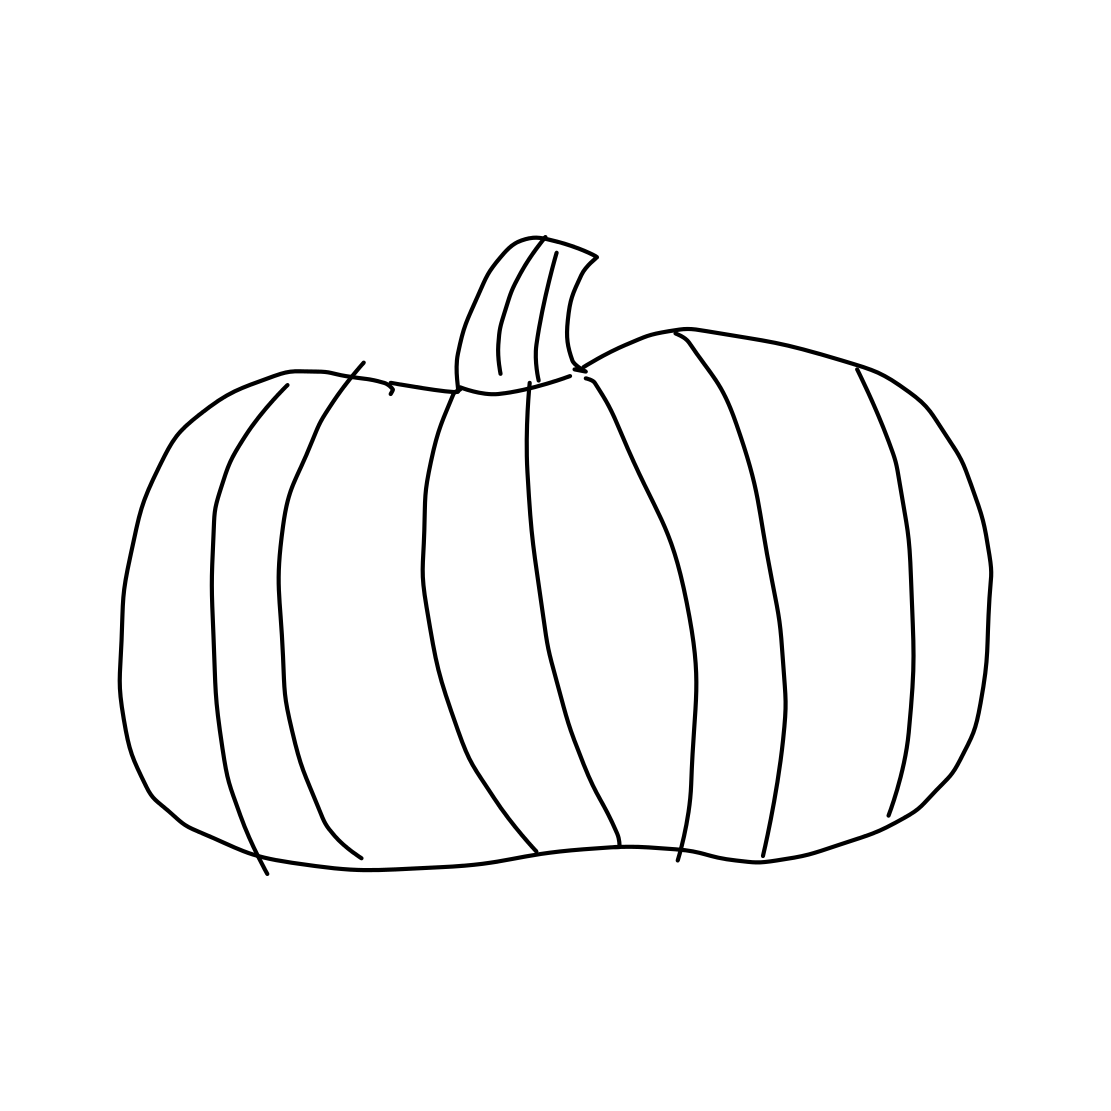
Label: pumpkin